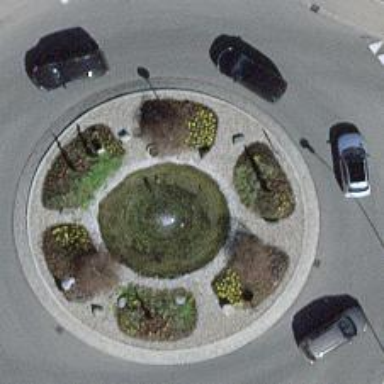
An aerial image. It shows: Beautiful fountain.